Question: i'm try tutorial calendar from railscasts episode #213.
i have add es.yml but not worked.
i try localize month names with replace word on en.yml such as
'''
en:
date:
month_names: [~, Enero, Febrero, Marzo, Abril, Mayo, Junio, Julio, Agosto, Septiembre, Octubre, Noviembre, Diciembre]
abbr_month_names: [~, Ene, Feb, Mar, Abr, May, Jun, Jul, Ago, Sep, Oct, Nov, Dic]
'''
not working too
on html.erb
'''
<h2 id="month"><%= @date.strftime("%B %Y") %></h2>
'''
i want change this

anyone help me?
thank's
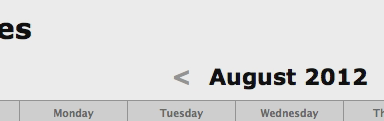
Answer: You should use the 'localize' method of I18n (shortened as 'l'):
'''
<h2 id="month"><%= l(@date) %></h2>
'''
Then you can set different formats on your own:
<URL>
'''
# config/locales/es.yml
es:
date:
formats:
short: "%B %Y"
default: "%D %m, %Y"
'''
And use it like this:
'''
<h2 id="month"><%= l(@date, format: :short) %></h2>
'''